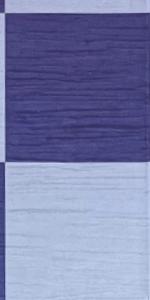
Label: Empty